Question: The list I have to paginate is actually entries in a directory. i dont get data from the db.
my controller part:
'''
public ActionResult Index()
{
// Iterate over all folders in the SCORM folder to find training material
UrlHelper urlHelper = new UrlHelper(HttpContext.Request.RequestContext);
string scormRelativePath = urlHelper.Content("~/ScormPackages");
string scormRootDir = HttpContext.Server.MapPath(scormRelativePath);
string scormSchemaVersion = string.Empty;
string scormTitle = string.Empty;
string scormDirectory = string.Empty;
string scormEntryPointRef = string.Empty;
string scormIdentifierRef = string.Empty;
Int16 scormLaunchHeight = 640;
Int16 scormLaunchWidth = 990;
bool scormLaunchResize = false;
string scormRelativeHtmlPath = string.Empty;
List<ScormModuleInfo> modules = new List<ScormModuleInfo>();
foreach (var directory in Directory.EnumerateDirectories(scormRootDir))
{
ScormModuleInfo module = new ScormModuleInfo();
//more code
}
}
'''
in my view:
'''
<% int idx = 0;
foreach (var module in Model)
{ %>
//lists names of the folders in the ScormPackages directory
}
'''

so how will I handle pagination in this case please?
thanks
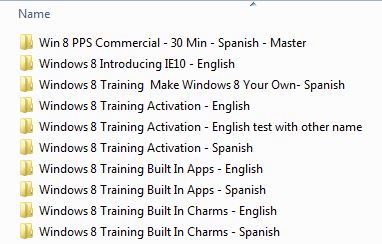
Answer: You can paginate your list by using the 'Skip' and 'Take' extension methods of the 'Enumerable' class on your modules list.
Below is a complete console application demonstrating how to do this:
'''
class Program
{
static void Main(string[] args)
{
IList<string> lst = new List<string>
{
"One",
"Two",
"Three",
"Four",
"Five",
"Six",
"Seven",
"Eight",
"Nine",
"Ten",
};
int pageSize = 3;
int page = 2;
var pagedLst = lst
.Skip((page - 1) * pageSize)
.Take(pageSize);
foreach (string item in pagedLst)
{
Console.WriteLine(item);
}
}
}
'''
I would do the paging and sorting in your controllers action methods and pass the sorted list to the view which would leave your view code untouched (your view shouldn't really be doing the paging and sorting itself).
The code in your action method would look something like this:
'''
List<ScormModuleInfo> modules = new List<ScormModuleInfo>();
var pagedModules = modules
.Skip((page - 1) * pageSize)
.Take(pageSize);
'''